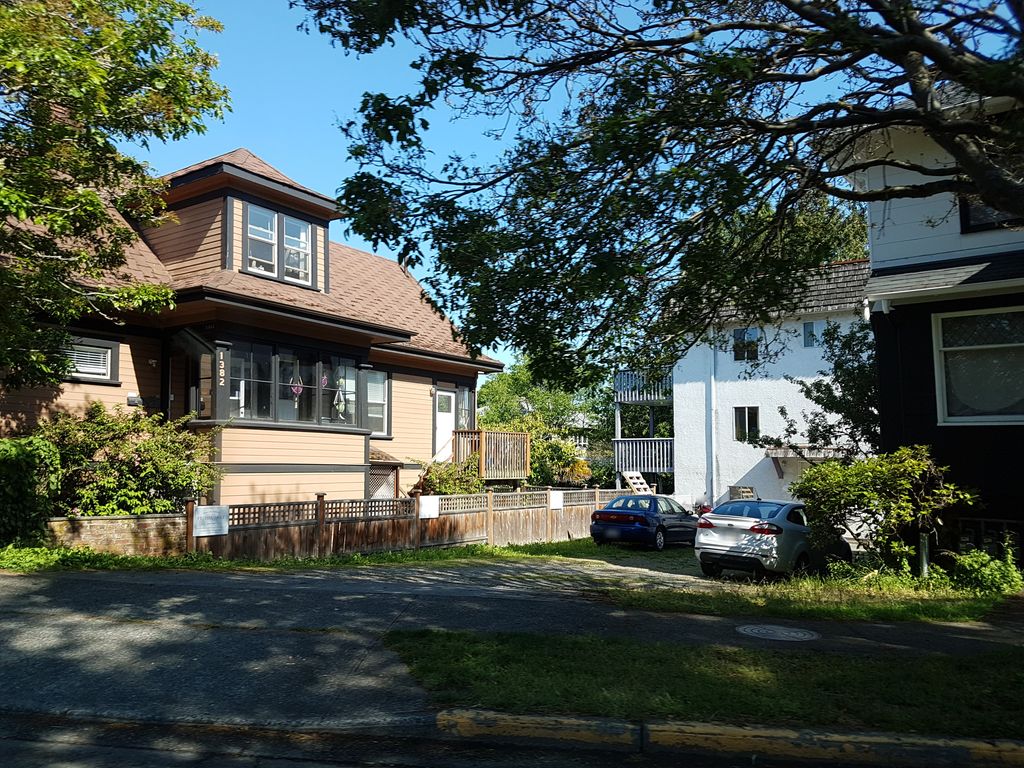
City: victoria